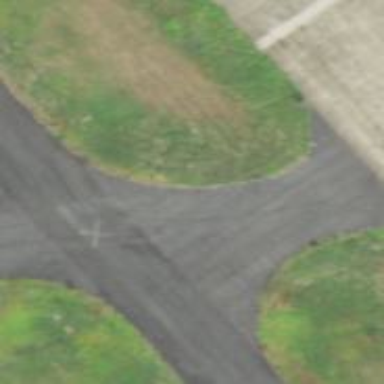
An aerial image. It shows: View of taxiway at the airport.